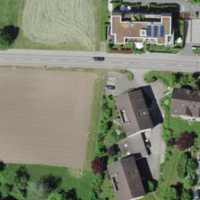
EUNIS habitat code: 55
Species observed at this site:
Tussilago farfara
Aruncus dioicus
Sphaerophoria scripta
Buteo buteo
Melittis melissophyllum
Turdus merula